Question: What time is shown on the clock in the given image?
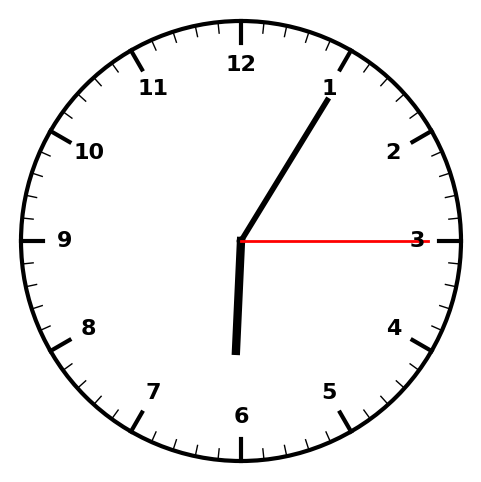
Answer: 06:05:15